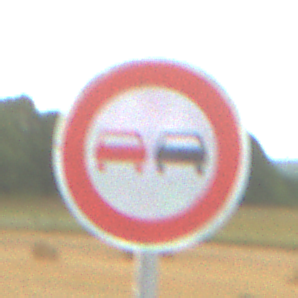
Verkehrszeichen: Ueberholverbot
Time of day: SunriseSunset
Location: Outdoor (RoadRail)
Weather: PartlyCloudy
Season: NotSpecified
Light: Natural